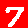
Digit: 7